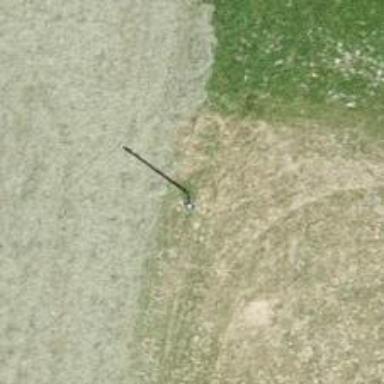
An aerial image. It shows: Power pole.